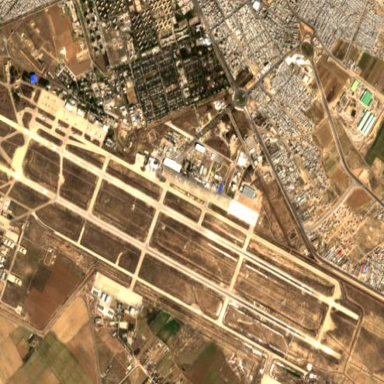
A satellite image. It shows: International airport with the classification of aerodrome.